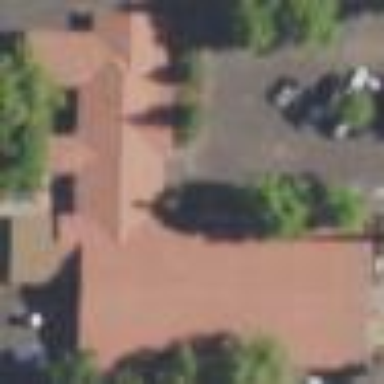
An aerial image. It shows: Church which is place of worship.